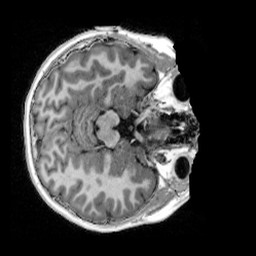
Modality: UNIT1_denoised
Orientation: axial
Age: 11
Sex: female
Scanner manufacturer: siemens
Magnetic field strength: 3 T
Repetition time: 4 s
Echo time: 0.00303 s